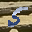
Label: 5